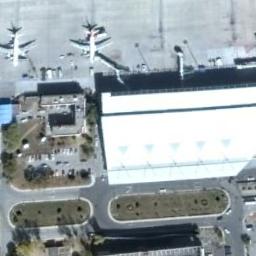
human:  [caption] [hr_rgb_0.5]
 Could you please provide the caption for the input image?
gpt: There are two airplanes parked beside the terminal .

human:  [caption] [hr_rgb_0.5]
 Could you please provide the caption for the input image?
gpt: Two planes were parked on the side of the white building .

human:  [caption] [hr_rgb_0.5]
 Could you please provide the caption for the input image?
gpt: Two adjacent planes parked next to boarding bridges while some lawns and a white building in front of it .

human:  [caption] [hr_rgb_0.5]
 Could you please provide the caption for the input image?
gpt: Two airplanes were on the airport beside the building .

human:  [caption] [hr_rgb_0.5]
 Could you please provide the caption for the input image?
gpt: Two planes are in the parking lot next to the strip .